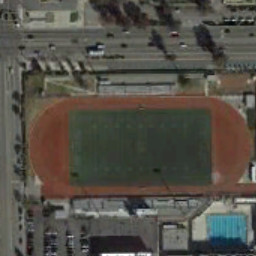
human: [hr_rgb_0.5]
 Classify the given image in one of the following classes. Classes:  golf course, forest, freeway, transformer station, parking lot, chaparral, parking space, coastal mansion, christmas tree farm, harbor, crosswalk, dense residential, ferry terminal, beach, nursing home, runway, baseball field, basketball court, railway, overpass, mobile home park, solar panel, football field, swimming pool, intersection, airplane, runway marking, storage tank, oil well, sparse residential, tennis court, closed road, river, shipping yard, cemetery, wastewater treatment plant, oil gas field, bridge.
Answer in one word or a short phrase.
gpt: football field